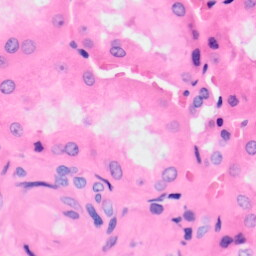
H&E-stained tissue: Kidney